Group 1:
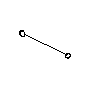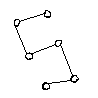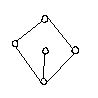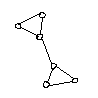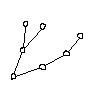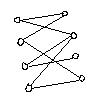
Group 2:
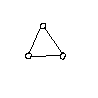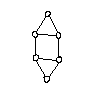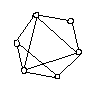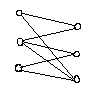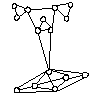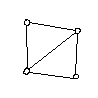
Rule separating the two groups: There exists an edge such that removing it yields two disconnected graphs (i.e., the minimum number of edges whose removal results in two disconnected graphs is 1) vs. the minimum number of edges whose removal results in two disconnected graphs is 2.
Concepts: distinguishing_crossing_curves, existence, graph, imagined_entity, imagined_shape
Author: Jago Collins